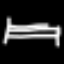
Label: bed